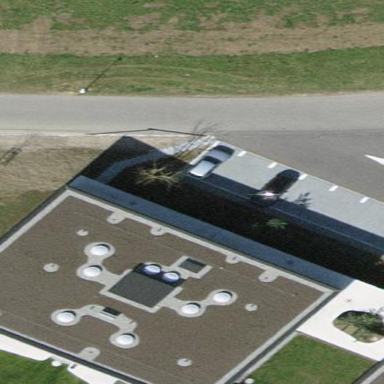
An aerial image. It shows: School building.